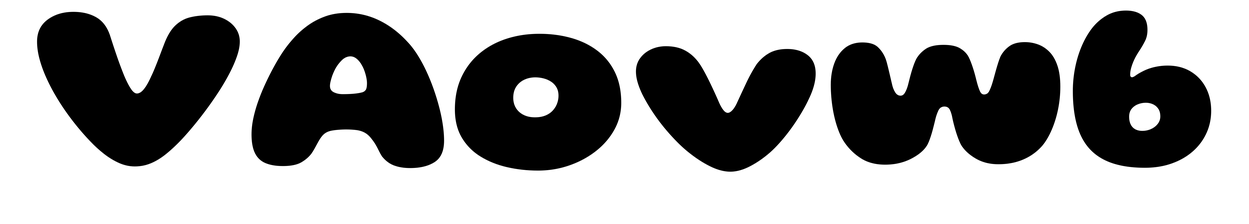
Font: Gluten_ExtraBold